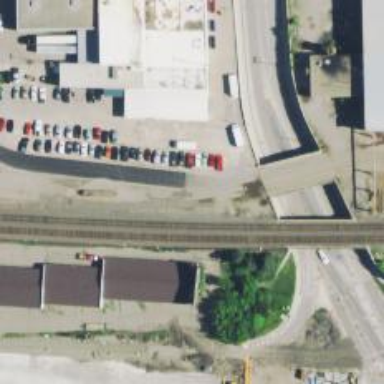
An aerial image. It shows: Railway spur service.